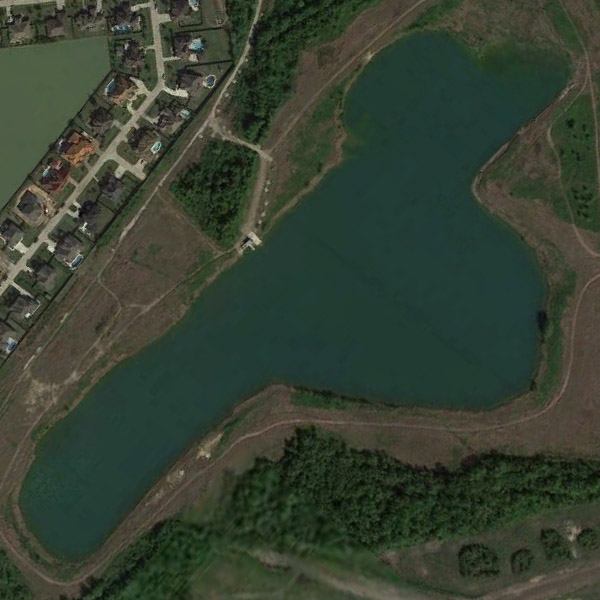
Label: Pond